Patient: sex F, age 44
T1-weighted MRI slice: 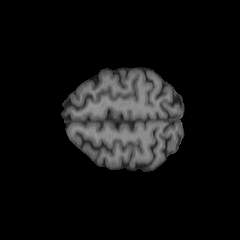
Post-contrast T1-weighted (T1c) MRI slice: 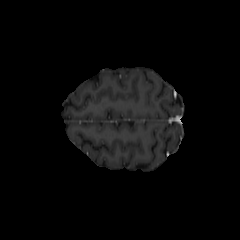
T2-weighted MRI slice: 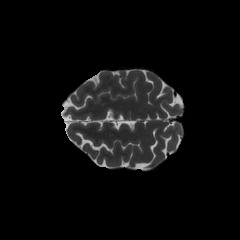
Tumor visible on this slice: no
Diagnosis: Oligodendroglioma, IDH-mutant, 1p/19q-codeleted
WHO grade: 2